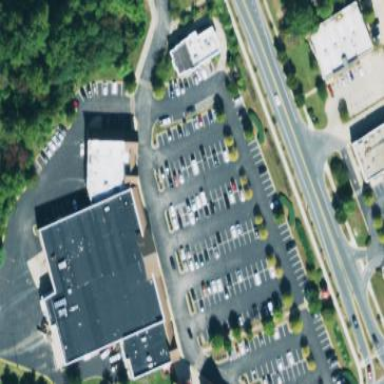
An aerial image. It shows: Retail building with quadruple saltbox-shaped roof.